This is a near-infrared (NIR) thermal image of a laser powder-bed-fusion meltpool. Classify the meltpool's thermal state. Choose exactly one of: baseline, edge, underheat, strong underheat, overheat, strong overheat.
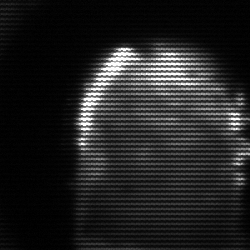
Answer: baseline